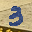
Label: 3